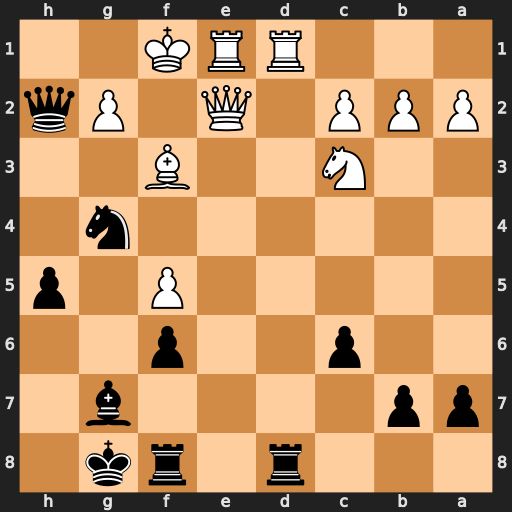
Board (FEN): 3r1rk1/pp4b1/2p2p2/5P1p/6n1/2N2B2/PPP1Q1Pq/3RRK2
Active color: b
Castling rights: -
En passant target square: -
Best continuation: Qh1#